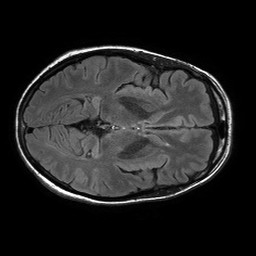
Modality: FLAIR
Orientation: axial
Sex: female
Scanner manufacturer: philips
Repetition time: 11 s
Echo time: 0.125 s